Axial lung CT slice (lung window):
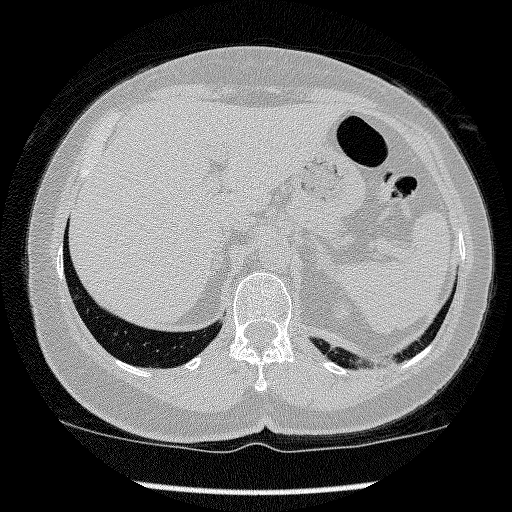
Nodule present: no